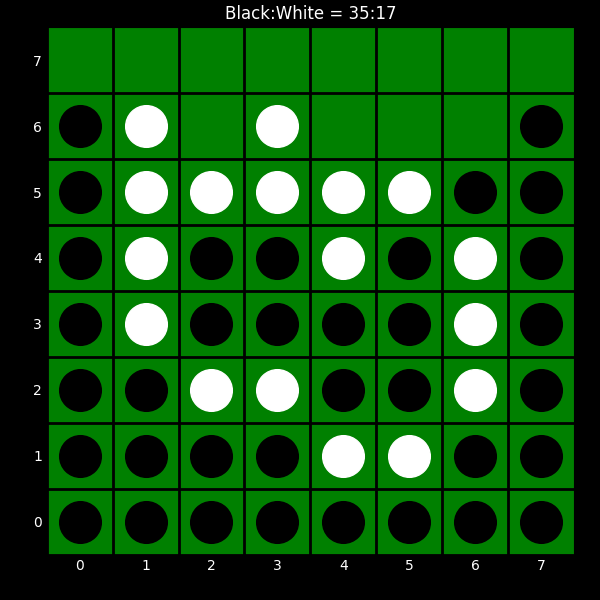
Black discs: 35
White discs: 17